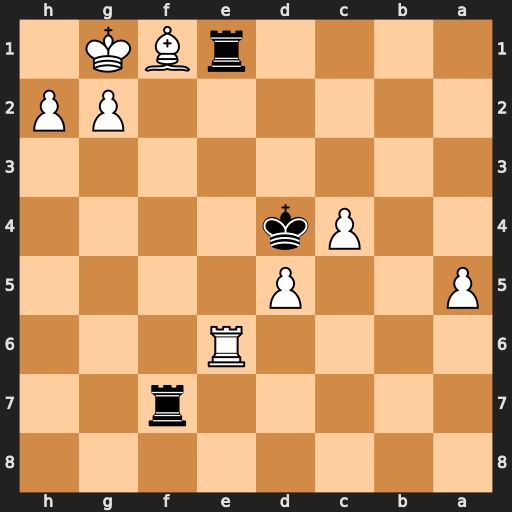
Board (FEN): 8/5r2/4R3/P2P4/2Pk4/8/6PP/4rBK1
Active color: b
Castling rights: -
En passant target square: -
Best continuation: Rexf1#